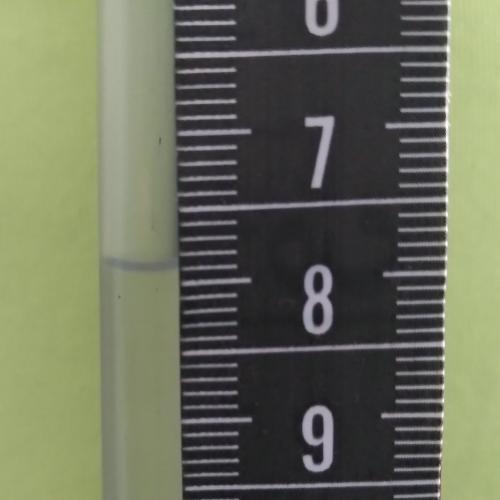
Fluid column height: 7.9 cm